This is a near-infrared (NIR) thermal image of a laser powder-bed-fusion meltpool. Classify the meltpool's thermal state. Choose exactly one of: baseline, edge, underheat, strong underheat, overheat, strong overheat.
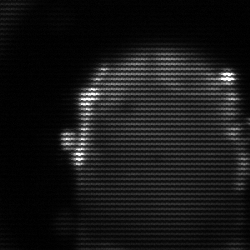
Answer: baseline